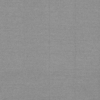
Label: dusty